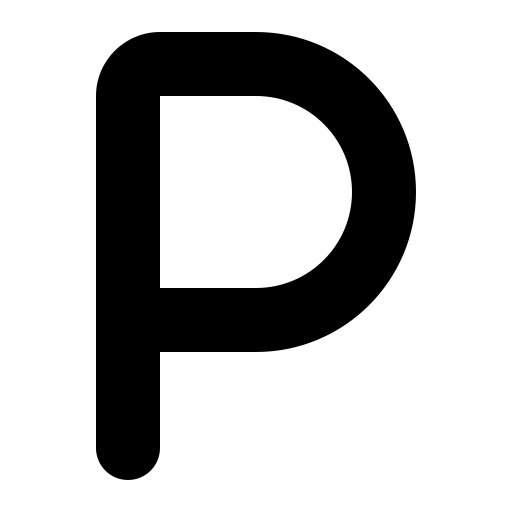
Tags: icon, FontAwesome, fa-icon, solid, p